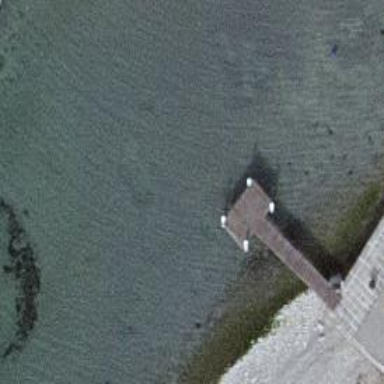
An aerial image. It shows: Man-made pier.